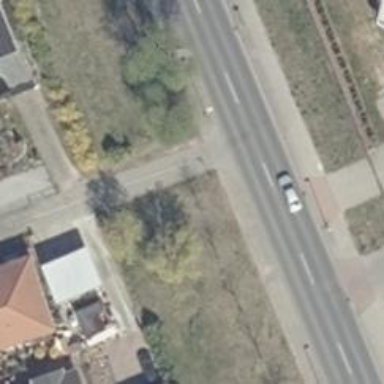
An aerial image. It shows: Road with "give way" sign.